Question: I'm trying to use semantic tags on my page (<URL>. I expected them to behave like normal markup tags without any styling information (e.g. display block.
However when I look DOM structure in the IE7 debugger, I see that the tags are imidatly closed and all style attributes are ignored.

I know their are libraries like modinizer, but what I have read so far, they just use the CSS trick, where they set the following CSS attribute, so the browser interprets the semantic elements like normal divs:
'''
header, nav, article, footer, section, aside, figure, figcaption {
display: block;
}
'''
what am I missing?
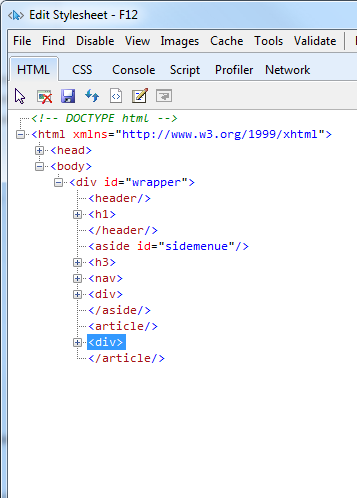
Answer: Old versions of IE that do not understand the new tags in HTML5 require a little JavaScript trick, called a 'shiv', to enable them for display and styling. Setting the CSS to 'display: block' alone will not do the trick.
The HTML5Shiv can be included by itself, or packaged with a wider library such as Modernizr (which you really should be using in any case).
HTMLShiv: <URL>
Modernizr: <URL>